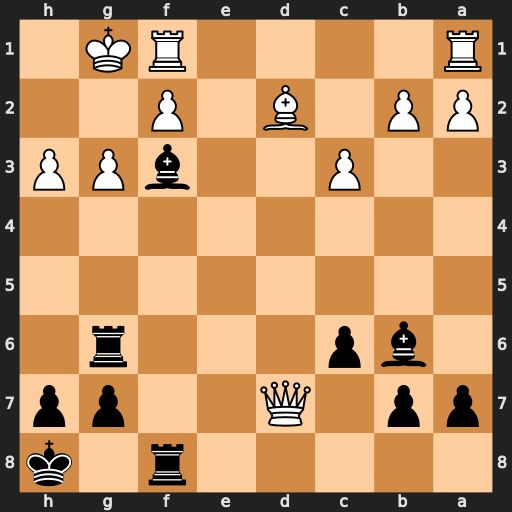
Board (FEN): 5r1k/pp1Q2pp/1bp3r1/8/8/2P2bPP/PP1B1P2/R4RK1
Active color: b
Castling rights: -
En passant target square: -
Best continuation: Rxg3+ Kh2 Rg2+